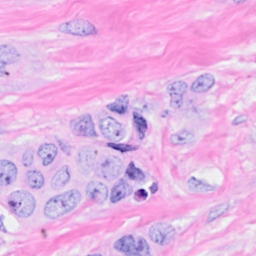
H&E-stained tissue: Breast